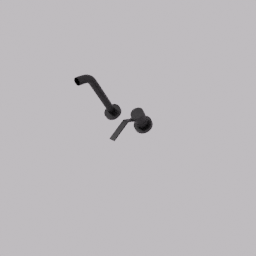
Label: appliances